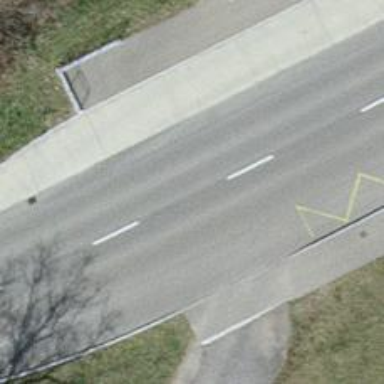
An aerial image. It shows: Bus stop equipped with public transport stop position.